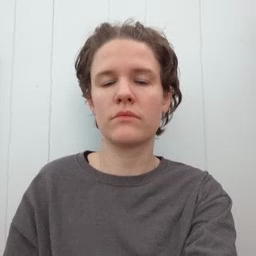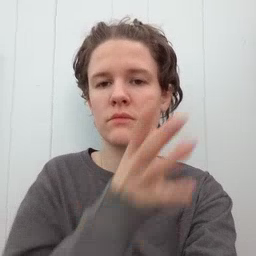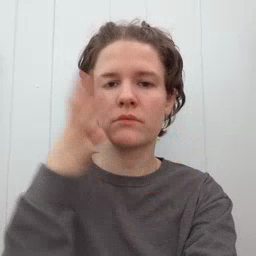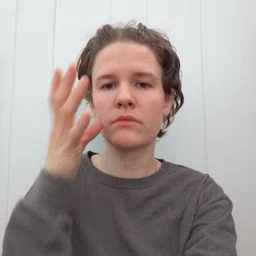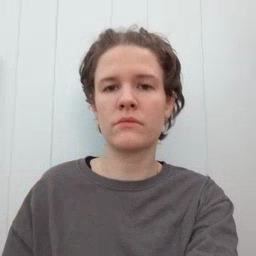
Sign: farm